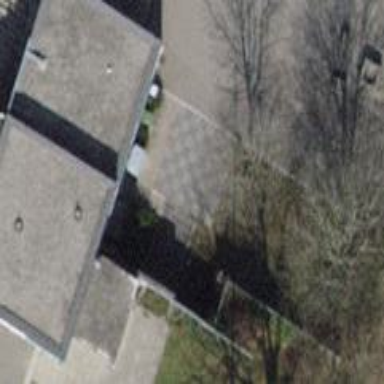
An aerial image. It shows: School building.